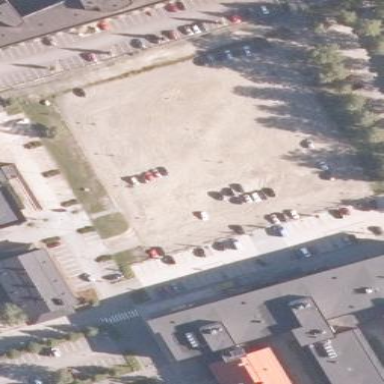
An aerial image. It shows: Parking area with unpaved surface.